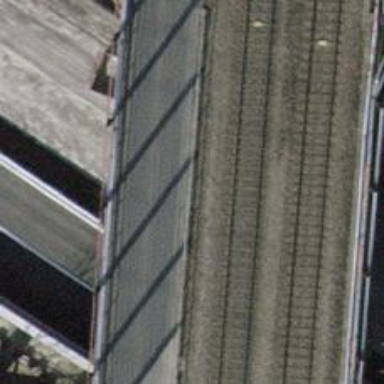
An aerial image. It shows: Secondary road with asphalt surface.